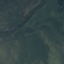
Land use / land cover class: HerbaceousVegetation